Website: home-depot
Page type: account-selection
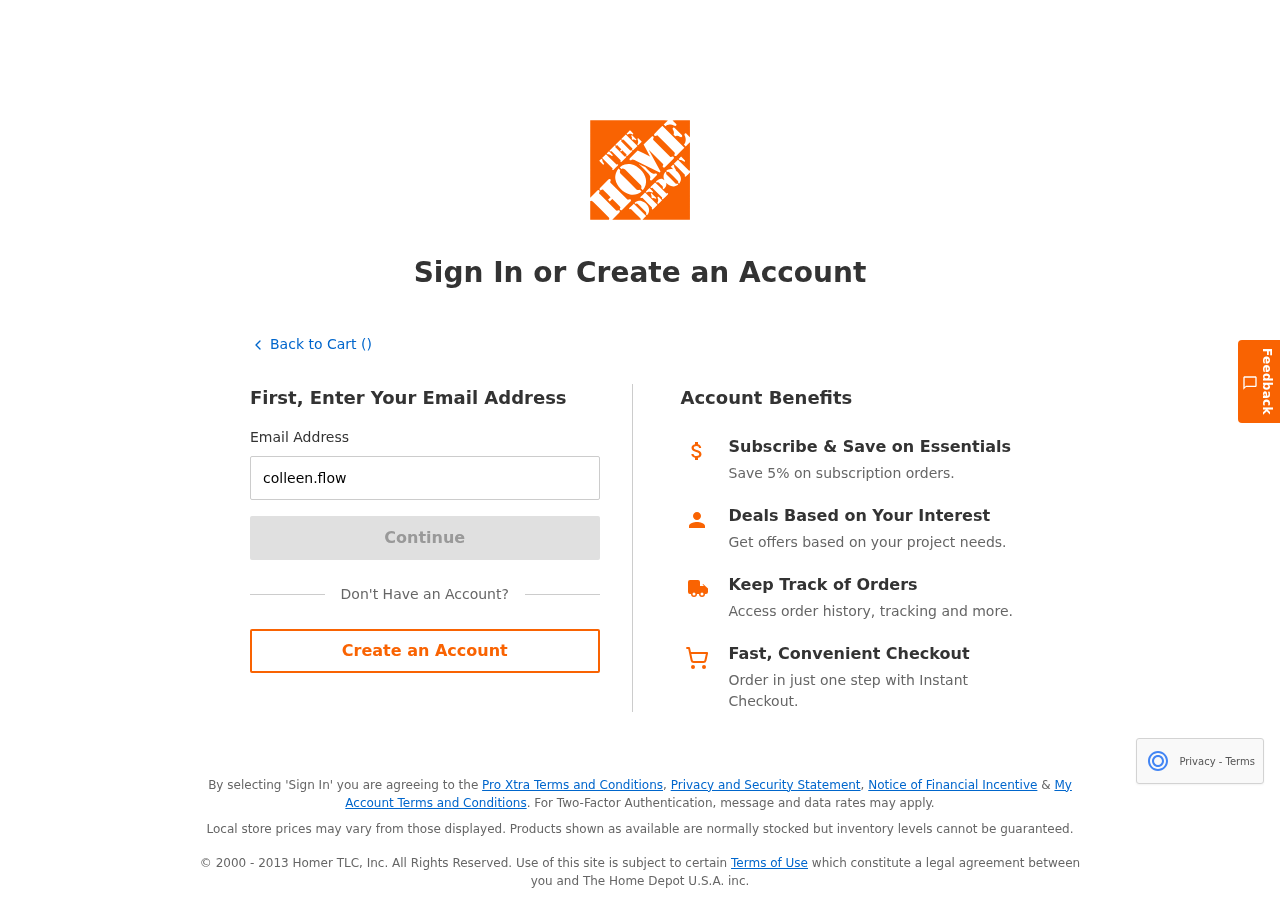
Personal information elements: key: PII_EMAIL
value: colleen.flowers@yahoo.com